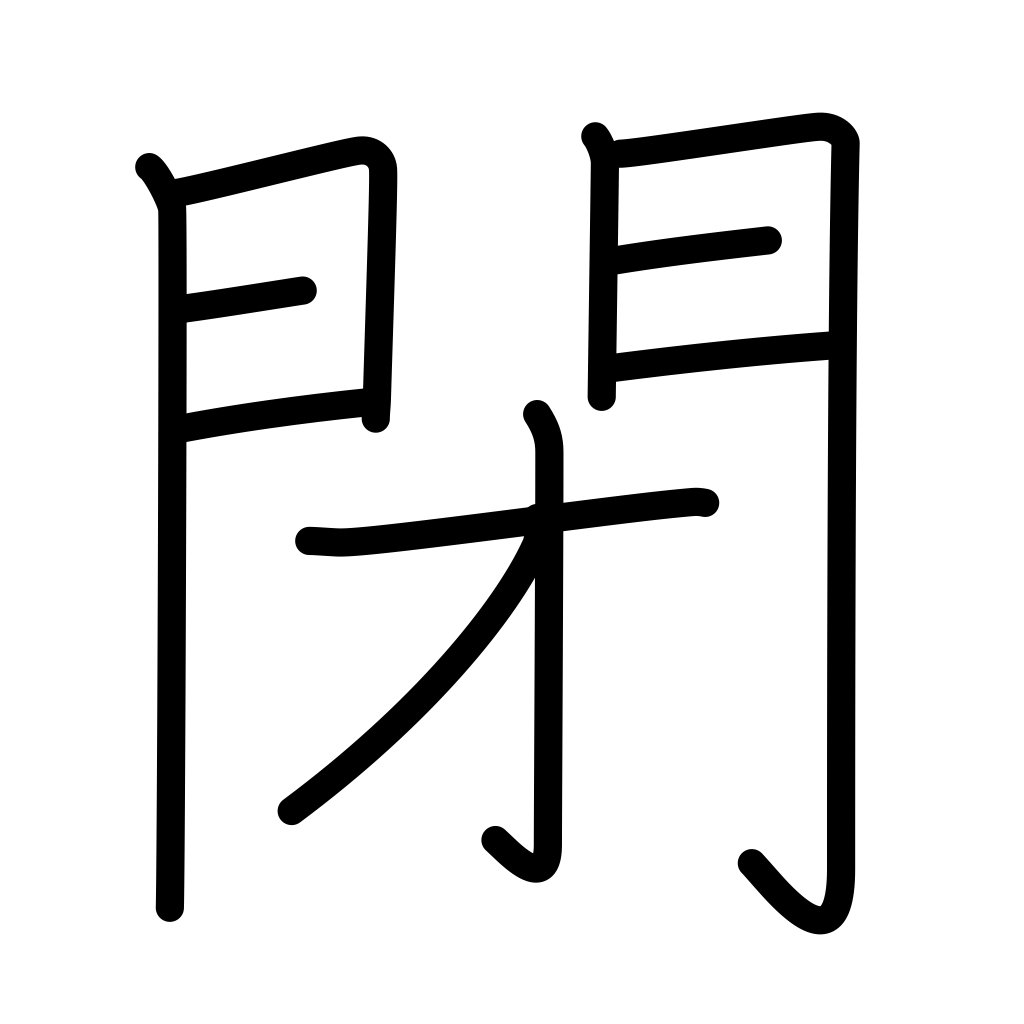
Meaning: closed, shut